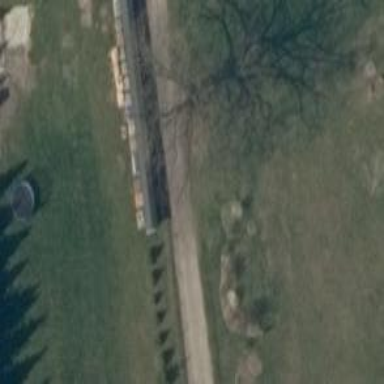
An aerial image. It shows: Track with grade2 tracktype.